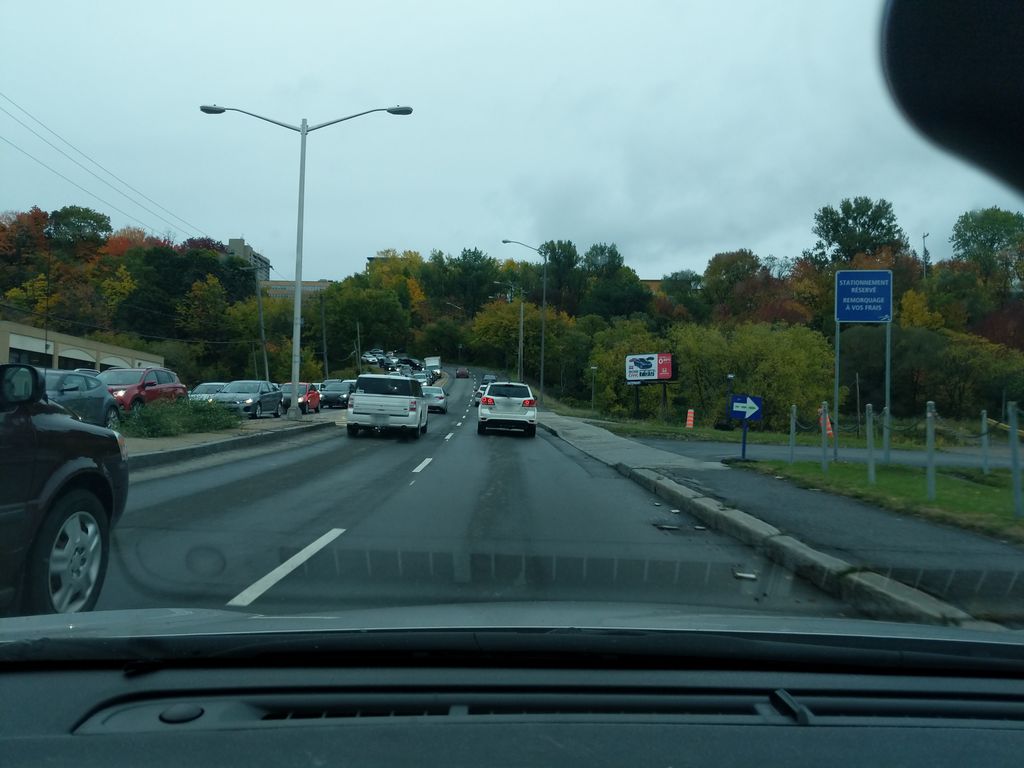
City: quebec_city